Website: crate-barrel
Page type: customer-info-address
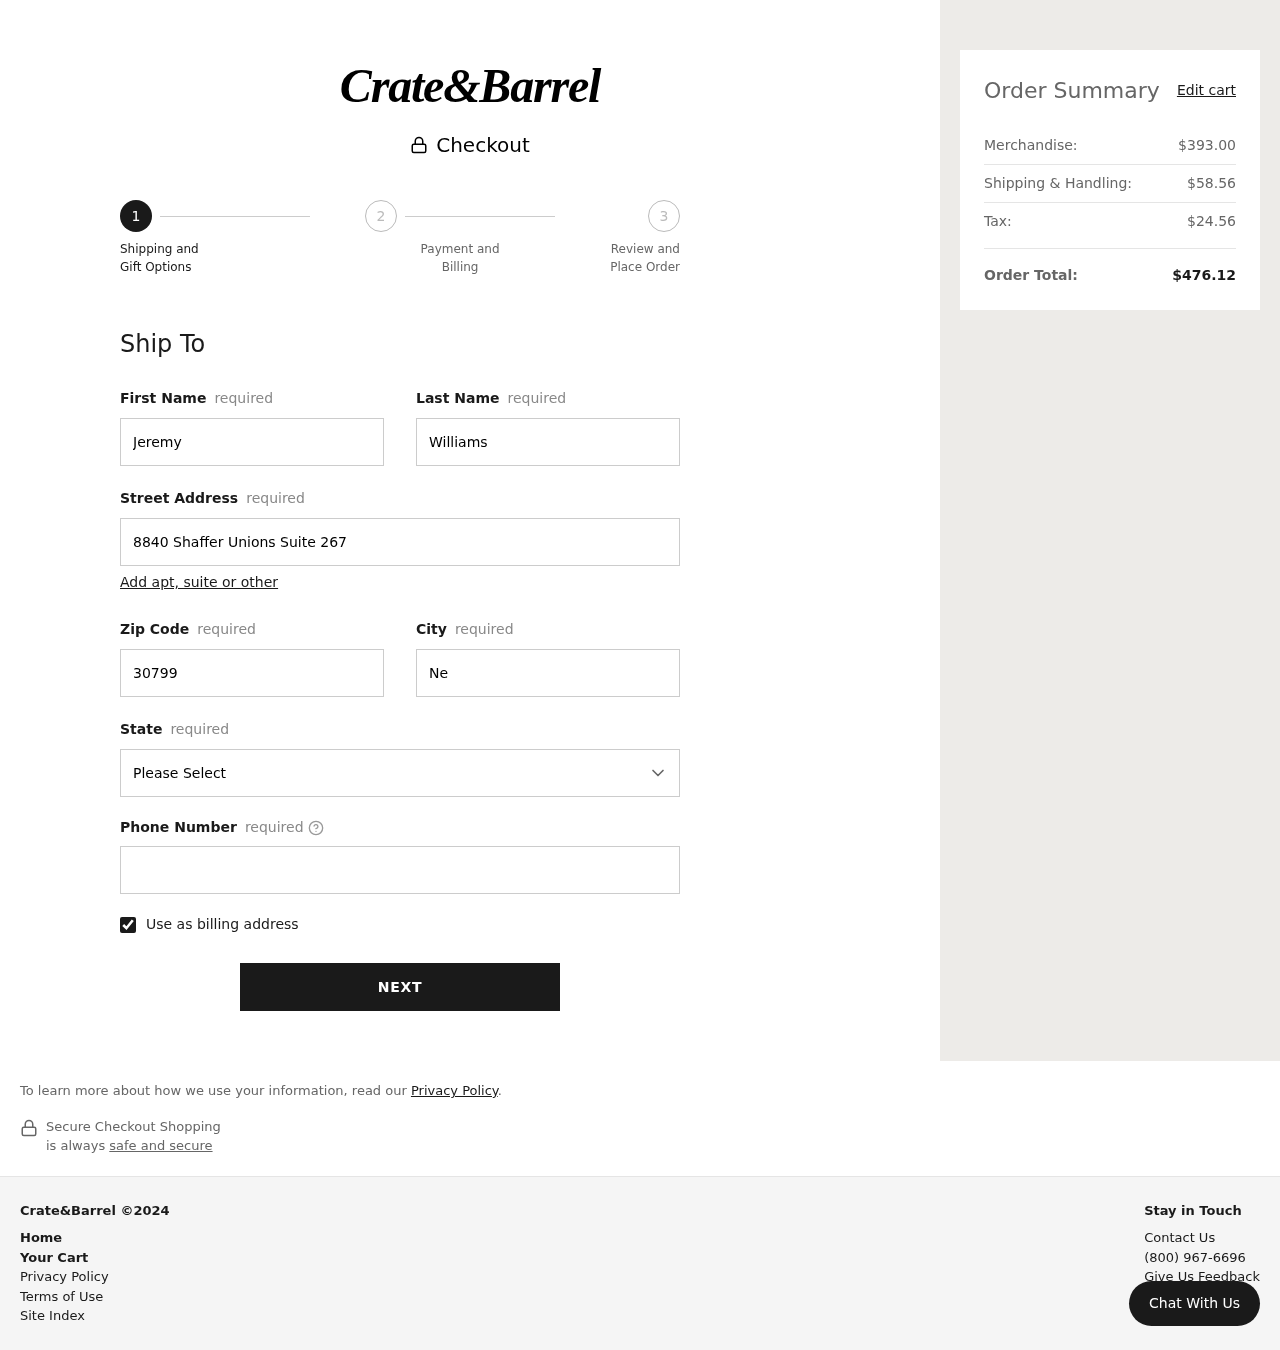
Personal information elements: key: PII_CITY
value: New Stevenside
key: PII_FIRSTNAME
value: Jeremy
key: PII_LASTNAME
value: Williams
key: PII_PHONE
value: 2954869737
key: PII_POSTCODE
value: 30799
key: PII_STATE
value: New York
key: PII_STREET
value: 8840 Shaffer Unions Suite 267
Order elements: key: ORDER_SUBTOTAL
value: $393.00
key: ORDER_SHIPPING_COST
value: $58.56
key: ORDER_TAX
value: $24.56
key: ORDER_TOTAL
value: $476.12